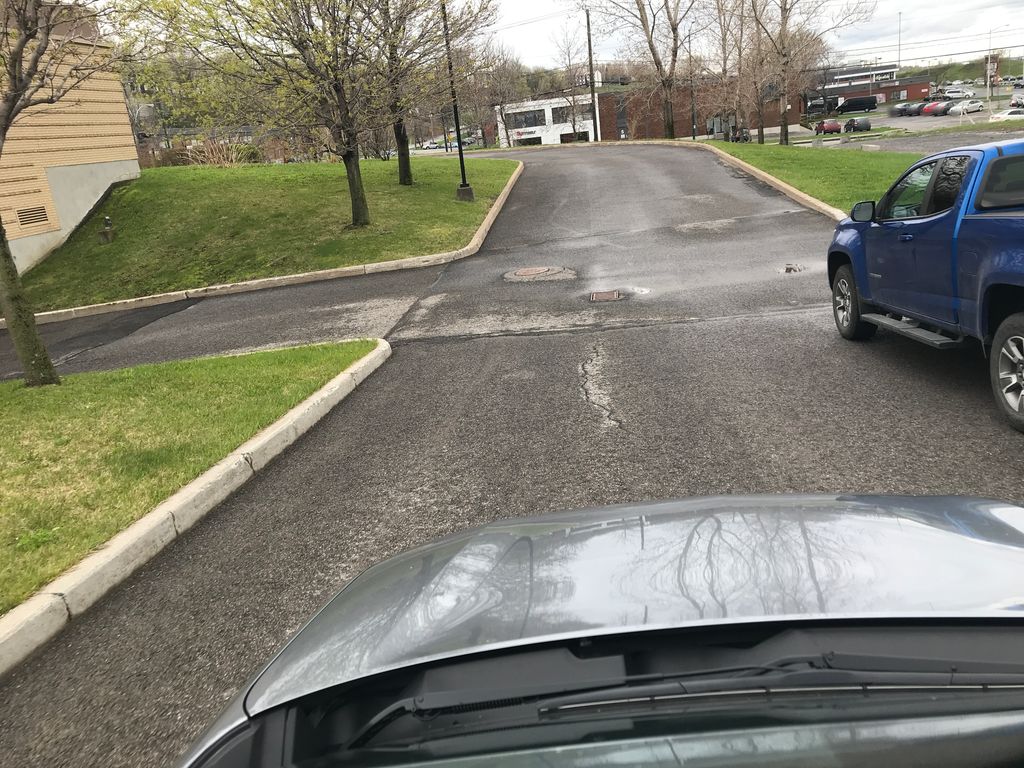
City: quebec_city